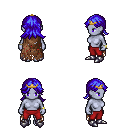
a pixel art fantasy rpg character, female body template, dark elf, purple skin, brown tattered cape, red pants, blue loose hair, gold tiara, bracelets, metal boots, four views (front, back, left, right), 2x2 character sprite sheet, small pixel art, hard edges, no anti-aliasing